Question: I am using an App on my site that is kind of a list and allow you to select a file.

Is there a way to restrict the file extension that the user can select? Can I do a receiver(event handler) to handle this?
I do not want to restrict the file extension for the whole site. Only for this portion.
Thank you.
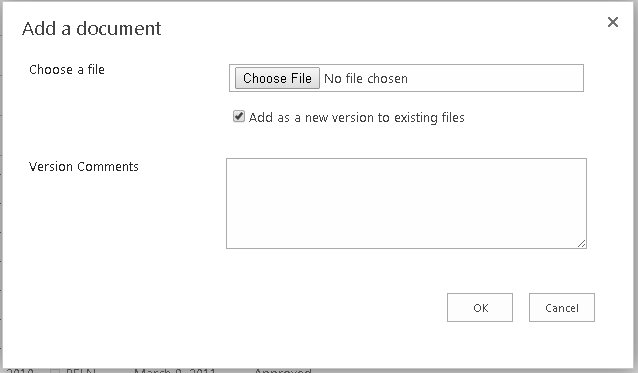
Answer: For SharePoint Online, this is the list of supported file types that can be stored in SharePoint Online -
<URL>
This list is not customizable. Note that SharePoint Online does have virus protection built in to check files when they are uploaded.
Also check:
<URL>.
For workarounds:
<URL>